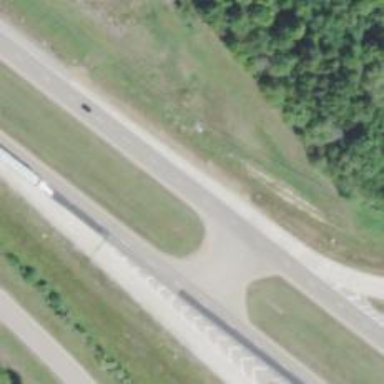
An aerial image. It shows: Dual carriageway expressway with asphalt surface. It is classified as trunk highway.